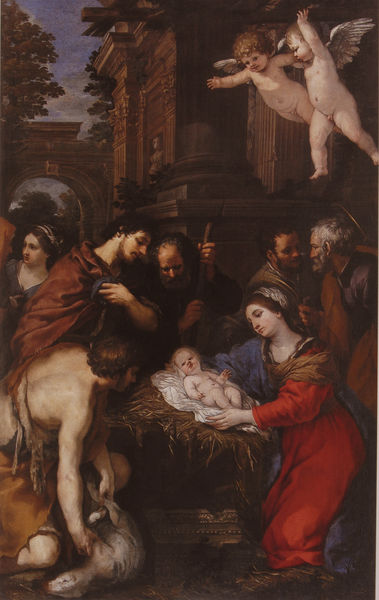
Titel: Adorazione dei pastori, Anbetung des Kindes durch die Hirten
Künstler: Pietro da Cortona
Standort: Roma
Institution: San Salvatore in Lauro
Schlagwörter: baum, blau, blätter, dunkel, flügel, gemälde, gruppe, haut, himmel, mann, nackt, umhang, wolken, bäume, frauen, menschen, stadt, abend, braun, frau, grau, holz, kleid, männer, nacht, schwarz, stroh, säule, weiss, gebäude, haus, rot, schloss, tier, tuch, gespräch, hochformat, leute, malerei, alt, bart, wand, architektur, arm, bibel, sockel, stehen, stein, herr, öl, kirche, gold, haare, mantel, realismus, kind, mutter, vater, pflanze, rosa, fliegen, stock, engel, putte, putto, schrift, bogen, stab, heu, modern, mauer, baby, kissen, tafel, büste, palme, tor, ärmlich, ruine, lamm, schaf, krank, religion, torbogen, text, knien, hallo, altar, kleinkind, kaputt, heiligenschein, christus, jesus, jesus christus, mittelalter, stall, heiliger, könige, tempel, opfer, opferung, anbeten, hirtenstab, heilig, putten, maria, anbetung, jesu, gabe, hirte, hirten, schäfer, putti, petrus, josef, joseph, geburt, krippe, säugling, weihnacht, weihnachten, heilige familie, maria mit kind, alr, bethlehem, niederkunft, nazareth, schafhirten, christkind, manner, fantasielandschaft, grippe, ängel, joseg, halli, gabentisch, christigeburt, chrsitkind, knape, opferunr, # 3 könige